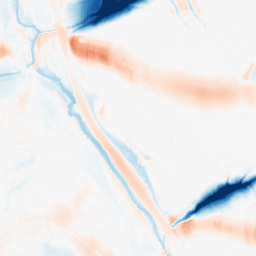
Category: morphological
Decomposition family: morphological_ellipse
Decomposition parameters: operation: average
width: 50
height: 30
Upsampling method: sinc_blackman
Upsampling parameters: scale: 2
kernel_size: 8
Upsampling scale: 2